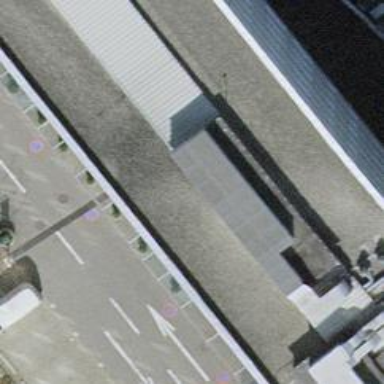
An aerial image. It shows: Restaurant.